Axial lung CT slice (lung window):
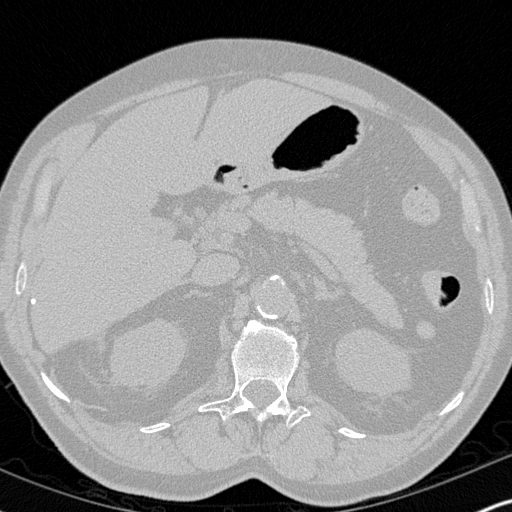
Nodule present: no